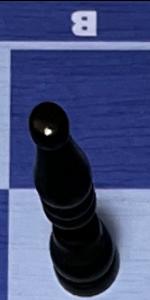
Label: Bishop_Black